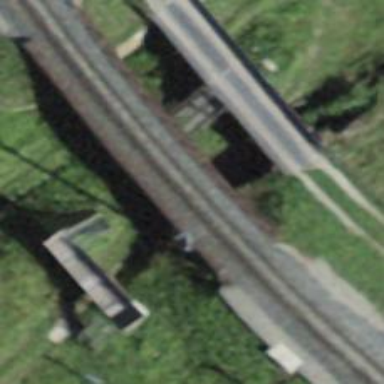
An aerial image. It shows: Narrow-gauge railway bridge with electrified tracks and single track passing over it.